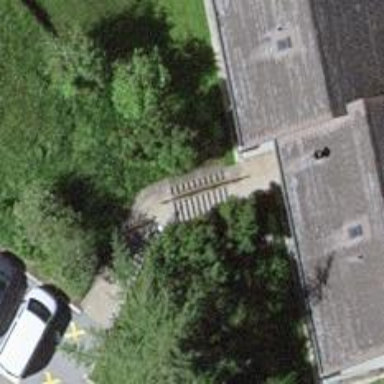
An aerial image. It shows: Road with steps.